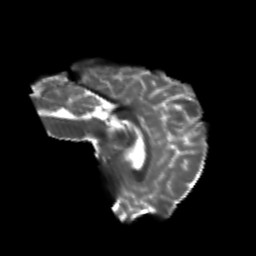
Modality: T2w
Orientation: sagittal
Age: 21
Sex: male
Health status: healthy
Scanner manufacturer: philips
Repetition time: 7.39 s
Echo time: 0.08599 s